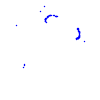
Particle: kaon